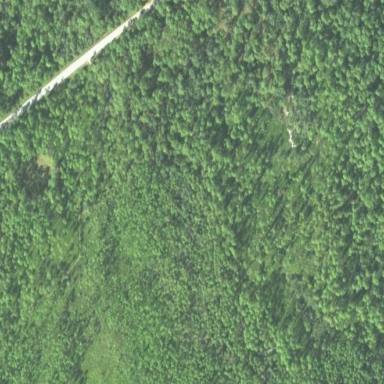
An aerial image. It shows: Woodland consisting mainly of needle-leaved trees.